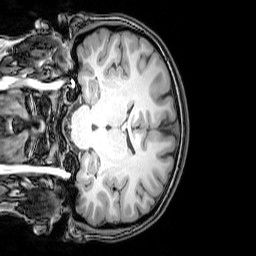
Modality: T1w
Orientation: coronal
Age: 21
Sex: female
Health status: healthy
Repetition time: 0.081 s
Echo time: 0.037 s